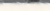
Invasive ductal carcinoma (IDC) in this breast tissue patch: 0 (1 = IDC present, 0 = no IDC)